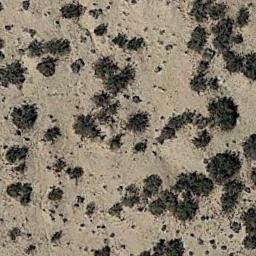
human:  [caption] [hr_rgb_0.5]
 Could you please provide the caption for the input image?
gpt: You can see a lot of weeds on this desert .

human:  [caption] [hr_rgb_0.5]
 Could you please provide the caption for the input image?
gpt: The chaparral is consist of sparse bushes .

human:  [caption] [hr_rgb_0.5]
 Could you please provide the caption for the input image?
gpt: Chaparral is evenly distributed on the sand .

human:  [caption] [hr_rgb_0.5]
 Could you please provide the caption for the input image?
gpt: Some chaparrals of different sizes grow in the desert .

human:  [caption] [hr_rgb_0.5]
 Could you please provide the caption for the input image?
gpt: The chaparral is scattered and sparse .